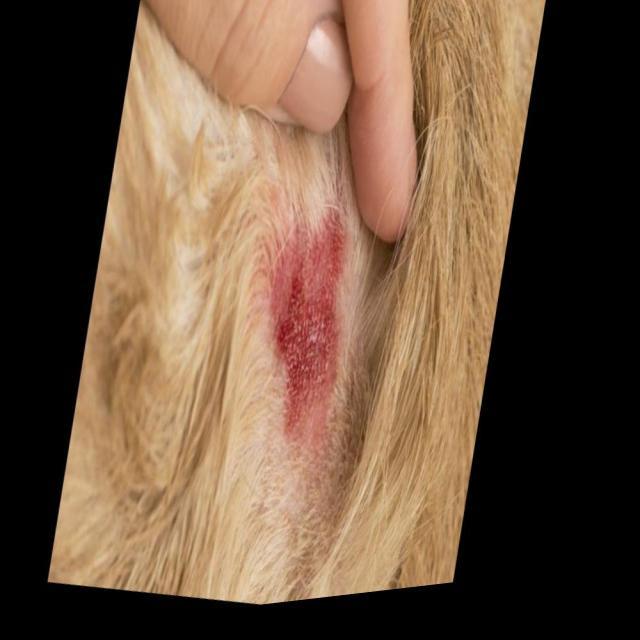
Canine dermatitis — inflammation of the skin presenting with erythema, pruritus, papules, and excoriation. May be allergic, contact, or atopic in origin.